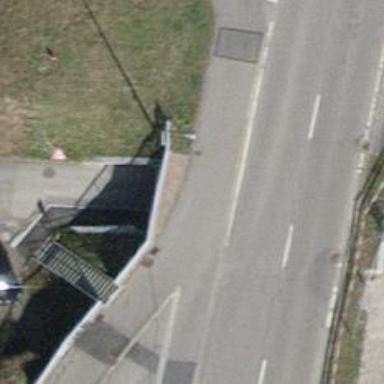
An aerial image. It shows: Wall barrier.